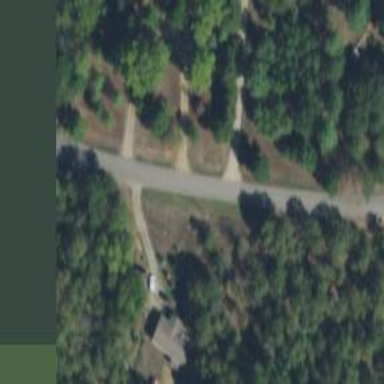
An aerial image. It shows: Tertiary road.